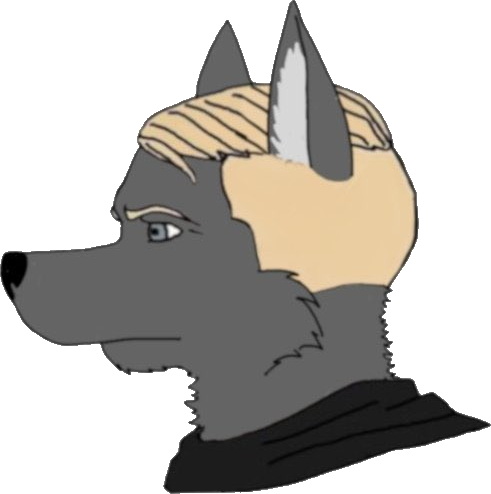
Label: 4_Yes_Chad